Question: After Google for a few days, and i believe i am totally lost. I would like to implement a kind of priority queue that has about 3 queues:
1. high priority queue (daily), that needs to be process first.
2. mid priority queue (weekly), that will process if no items in queue #1. (it is ok message in this queue it never process at all)
3. low priority queue (monthly), that will process if no items in queue #1 & #2. (it is ok message in this queue it never process at all)
Initially I have the following flow, to have a consumer to consume messages from all three queues and checks whether there is any items in queue #1, #2 and #3. and then I realize that this is wrong because:
1. I am totally lost with a question: "How do I know which queue it is coming from?".
2. I'm already consuming a message regardless from any queue, So if I get an object from lower priority queue, am I gonna put it back to the queue if I discover there is a message at the higher priority queue?
Following is my current configurations, which shows what an idiot I am.
'''
<?xml version="1.0" encoding="UTF-8"?>
<beans xmlns="http://www.springframework.org/schema/beans"
xmlns:xsi="http://www.w3.org/2001/XMLSchema-instance" xmlns:rabbit="http://www.springframework.org/schema/rabbit"
xsi:schemaLocation="http://www.springframework.org/schema/beans http://www.springframework.org/schema/beans/spring-beans-3.1.xsd
http://www.springframework.org/schema/rabbit http://www.springframework.org/schema/rabbit/spring-rabbit-1.0.xsd">
<rabbit:connection-factory id="connectionFactory" host="localhost" />
<rabbit:template id="amqpTemplatead_daily" connection-factory="connectionFactory"
exchange="" routing-key="daily_queue"/>
<rabbit:template id="amqpTemplatead_weekly" connection-factory="connectionFactory"
exchange="" routing-key="weekly_queue"/>
<rabbit:template id="amqpTemplatead_monthly" connection-factory="connectionFactory"
exchange="" routing-key="monthly_queue"/>
<rabbit:admin connection-factory="connectionFactory" />
<rabbit:listener-container connection-factory="connectionFactory">
<rabbit:listener ref="Consumer" method="consume" queue-names="daily_queue" />
</rabbit:listener-container>
<rabbit:listener-container connection-factory="connectionFactory">
<rabbit:listener ref="Consumer" method="consume" queue-names="weekly_queue" />
</rabbit:listener-container>
<rabbit:listener-container connection-factory="connectionFactory">
<rabbit:listener ref="Consumer" method="consume" queue-names="monthly_queue" />
</rabbit:listener-container>
<bean id="Consumer" class="com.test.Consumer" />
</beans>
'''
Any idea how should I tackle this with priority queue?
ps: I also wonder, if Apache Camel has something I can depend on?
UPDATE 1: I just saw this from Apache Camel: "<URL>" the sequencer on JMSPriority seems to be what im looking for, anyone has tried this before?
UPDATE 2: assuming i am to use RabbitMQ's plugin base on @Gary Russell recommendation, I have the following spring-rabbitmq context XML configuration, which seems to make sense (by guest..):
'''
<rabbit:queue name="ad_google_dfa_reporting_queue">
<rabbit:queue-arguments>
<entry key="x-max-priority" value="10"/>
</rabbit:queue-arguments>
</rabbit:queue>
<rabbit:listener-container connection-factory="connectionFactory">
<rabbit:listener ref="adGoogleDfaReporting" method="consume" queue-names="ad_google_dfa_reporting_queue" />
</rabbit:listener-container>
<bean id="Consumer" class="com.test.Consumer" />
'''
The above xml configuration has successfully create a Queue, with name: "ad_google_dfa_reporting_queue", and with Parameter arguments: x-max-priority: 10 & durable: true
But not when comes to the code that send the message with , I totally lost it. How to define the priority as mention in the Sample URL: <URL>
'''
AmqpTemplate amqpTemplateGoogleDfaReporting = (AmqpTemplate) applicationContext.getBean("amqpTemplateadGoogleDfaReporting");
amqpTemplateGoogleDfaReporting.convertAndSend("message"); // how to define message priority?
'''
UPDATE 3: Based on the @Gary's answer, i manage to sent message with priority set in the message, as per image below:

However, when i sent in 1000 messages with random priority between 1-10, the consumer is consuming message with all kinds of priority. (I was expecting only the high priority message to be consume first). following is the code for Message producer:
'''
Random random = new Random();
for (int i=0; i< 1000; i++){
final int priority = random.nextInt(10 - 1 + 1) + 1;
DfaReportingModel model = new DfaReportingModel();
model.setReportType(DfaReportingModel.ReportType.FACT);
model.setUserProfileId(0l + priority);
amqpTemplateGoogleDfaReporting.convertAndSend(model, new MessagePostProcessor() {
@Override
public Message postProcessMessage(Message message) throws AmqpException {
message.getMessageProperties().setPriority(priority);
return message;
}
});
}
'''
And following is the code for Message consumer:
'''
public void consume(DfaReportingModel message) {
System.out.println(message.getUserProfileId());
Thread.sleep(500);
}
'''
The result im getting:
'''
9, 10, 7, 9, 6, 4, 10, 10, 3, 10, 6, 1, 5, 6, 6, 3, 4, 7, 6, 8, 3, 1, 4, 5, 5, 3, 10, 9, 5, 1, 8, 9, 6, 9, 3, 10, 7, 4, 8, 7, 3, 4, 8, 2, 6, 9, 6, 4, 7, 7, 2, 8, 4, 4, 1,
'''
UPDATE 4: Problem solved! Knowing the sample code from <URL> is working in my environment, I presume that the problem is around the spring context. Hence, after countless time on try and error with different type of configurations, and I pin point the exact combination that will make this works! and is as per following:
'''
<rabbit:queue name="ad_google_dfa_reporting_queue">
<rabbit:queue-arguments>
<entry key="x-max-priority">
<value type="java.lang.Integer">10</value> <!-- MUST specifically define java.lang.Integer to get it to work -->
</entry>
</rabbit:queue-arguments>
</rabbit:queue>
'''
Without specifically define the value is Integer type, the priority queue does not work. Finally, it is solved. Yay!
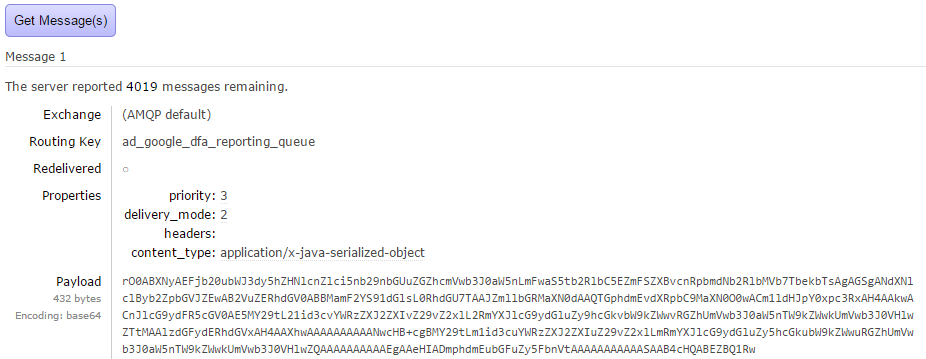
Answer: RabbitMQ now has a <URL> where messages are delivered in priority order. It would be better to use that rather than your scheme of requeueing low priority messages which will be quite expensive at runtime.
When using the 'rabbitTemplate.convertAndSend(...)' methods, and you want to set the priority property on the message, you either need to implement a custom 'MessagePropertiesConverter' in the template (subclass the 'DefaultMessagePropertiesConverter') or use the 'convertAnSend' variants that take a message post-processor; e.g.:
'''
template.convertAndSend("exchange", "routingKey", "message", new MessagePostProcessor() {
@Override
public Message postProcessMessage(Message message) throws AmqpException {
message.getMessageProperties().setPriority(5);
return message;
}
});
'''